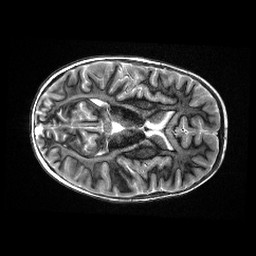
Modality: MP2RAGE
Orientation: axial
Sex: female
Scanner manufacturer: siemens
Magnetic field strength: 3 T
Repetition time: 5 s
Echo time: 0.00355 s